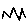
Label: zigzag